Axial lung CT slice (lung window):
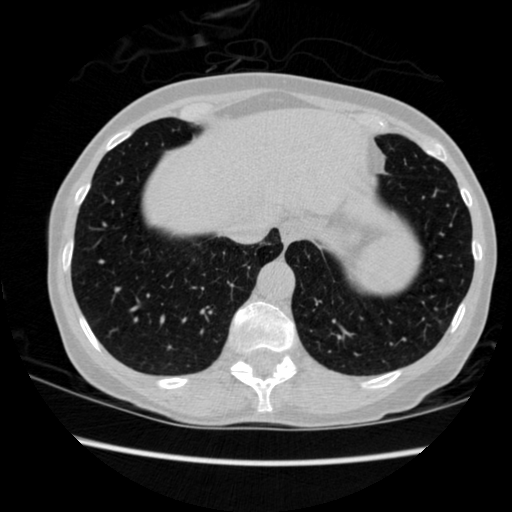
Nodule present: no